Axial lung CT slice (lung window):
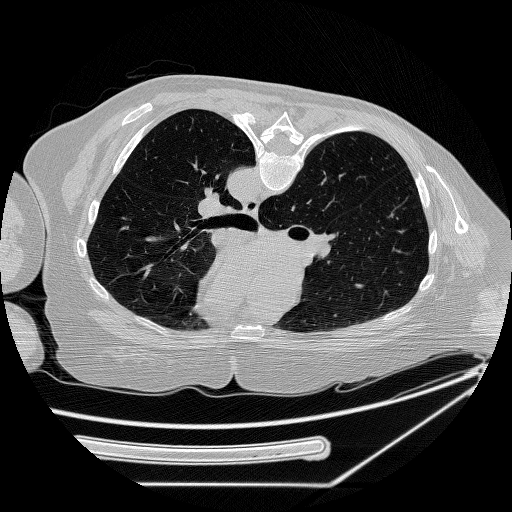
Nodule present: no